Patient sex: M
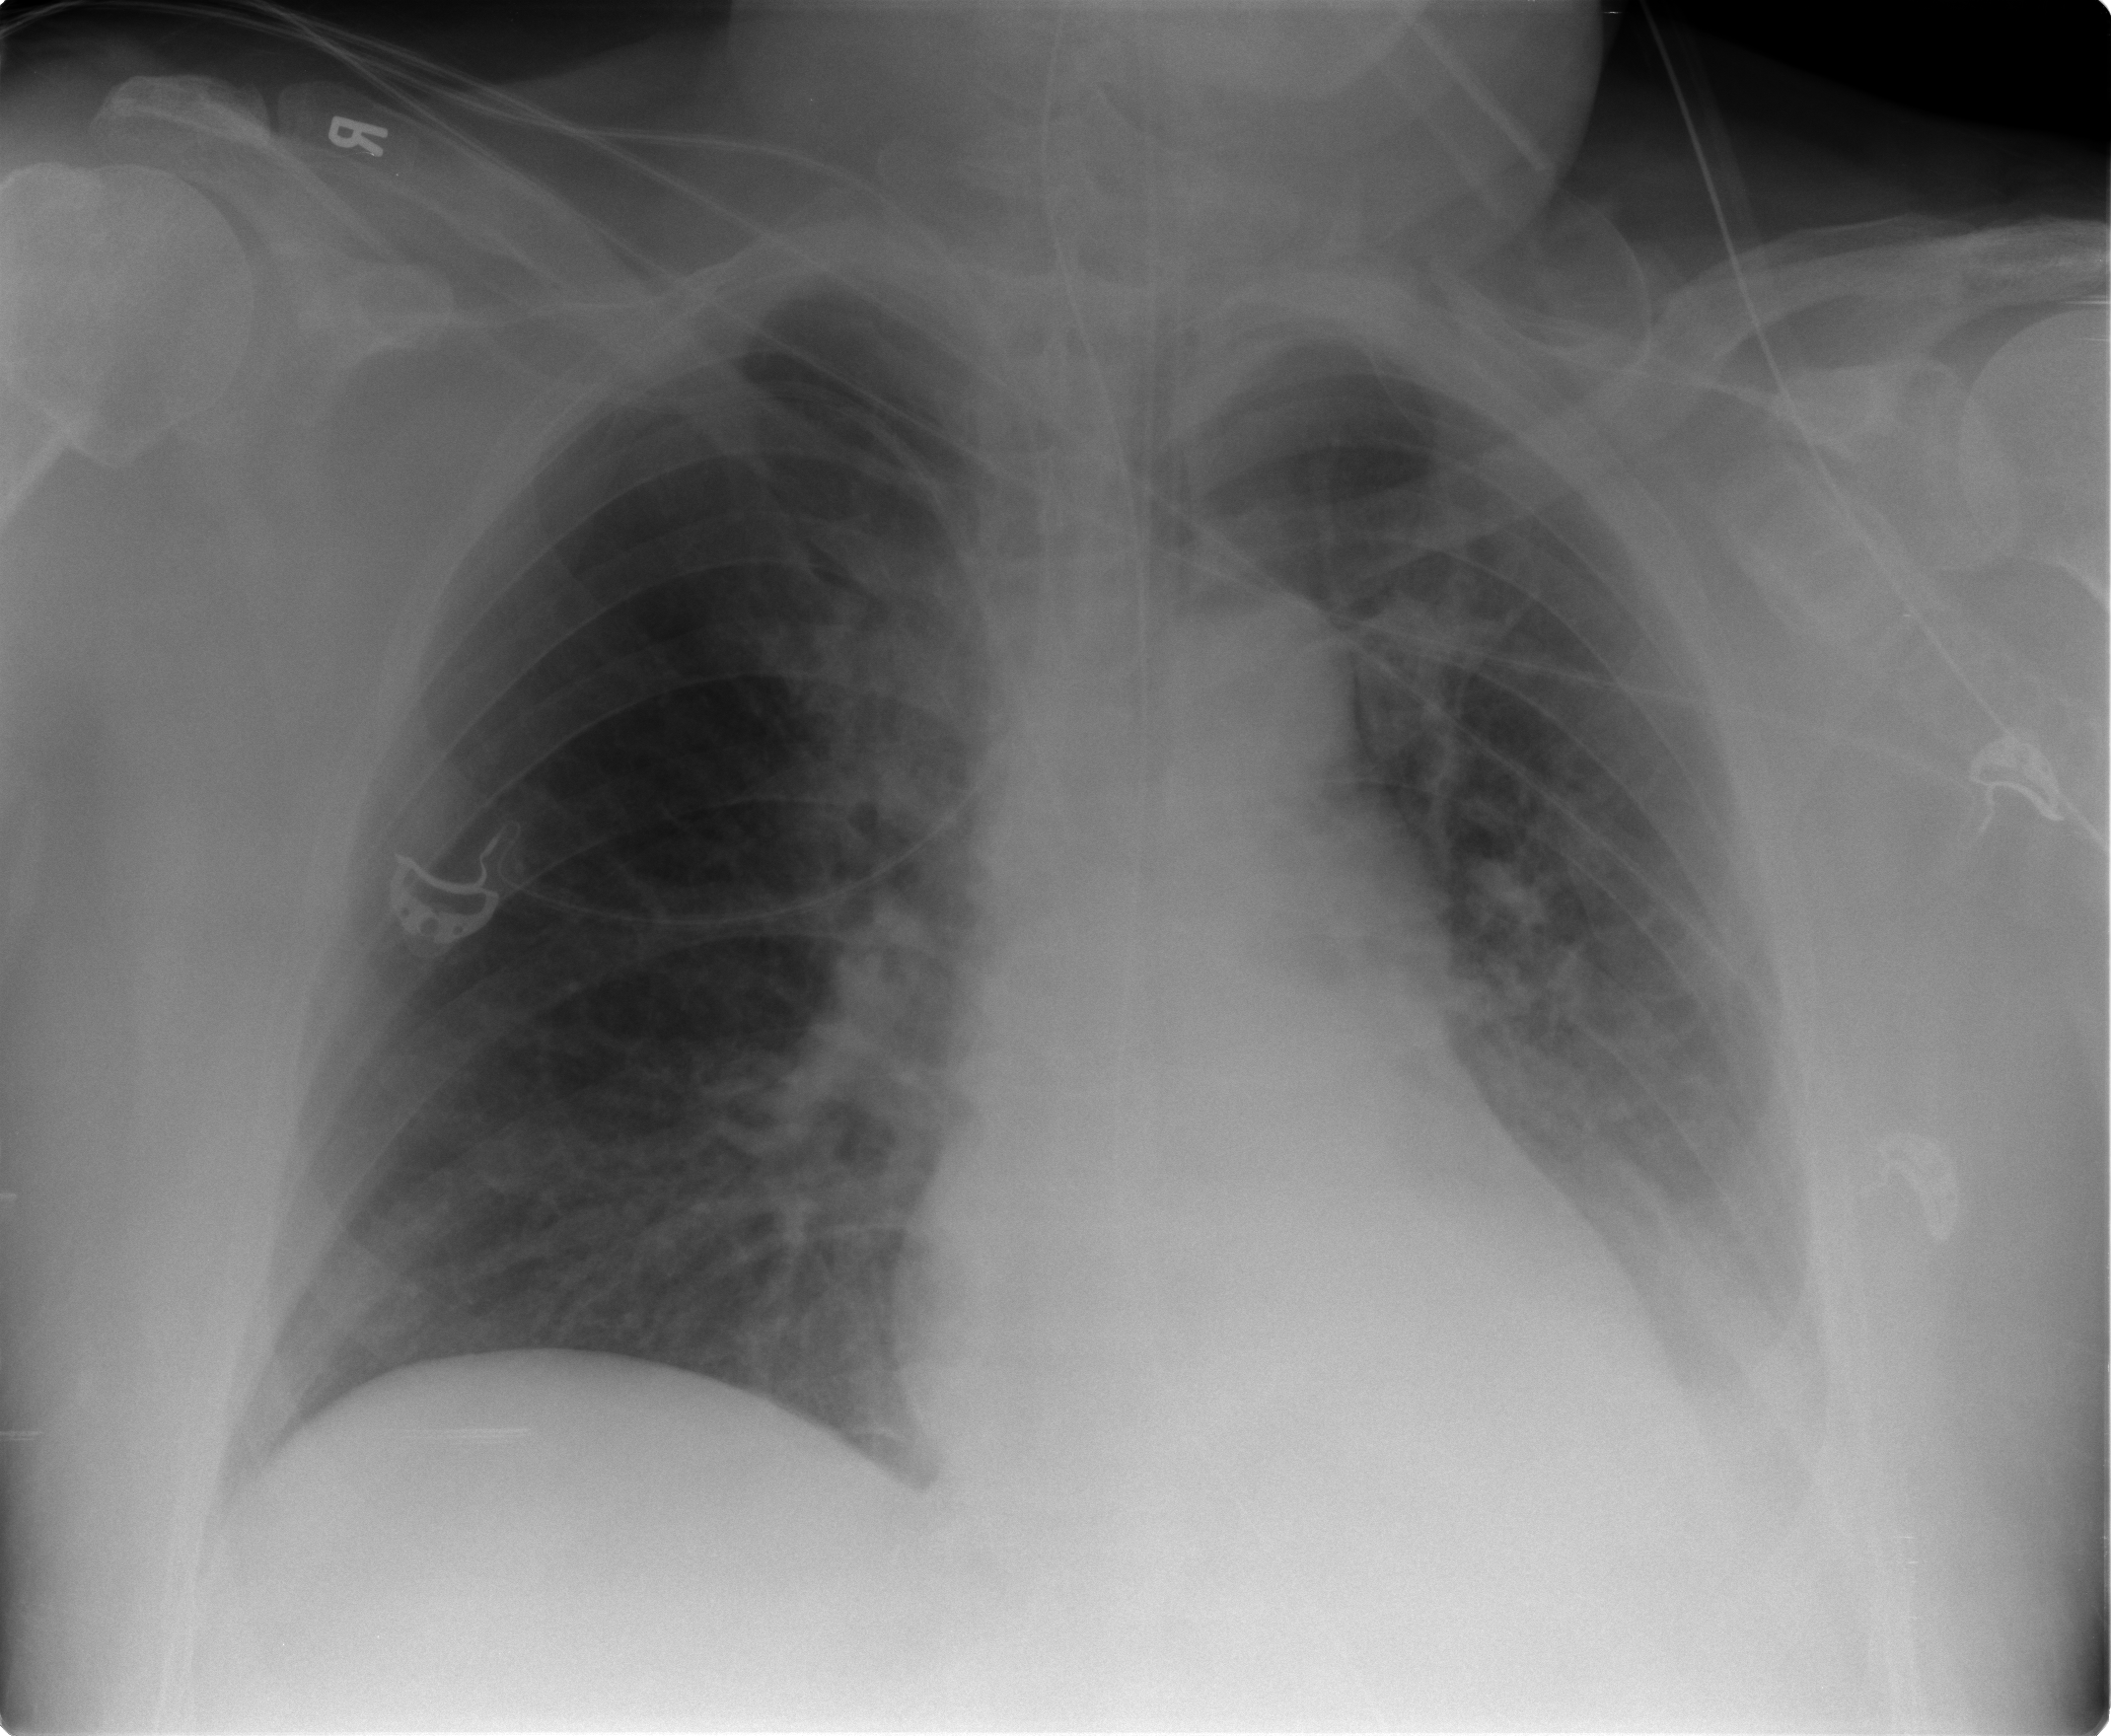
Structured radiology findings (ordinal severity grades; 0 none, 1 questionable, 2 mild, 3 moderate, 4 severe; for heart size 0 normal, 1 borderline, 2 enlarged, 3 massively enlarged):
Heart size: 0
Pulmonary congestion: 2
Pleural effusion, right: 0
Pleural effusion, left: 2
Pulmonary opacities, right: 0
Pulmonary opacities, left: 2
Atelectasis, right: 0
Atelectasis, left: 2